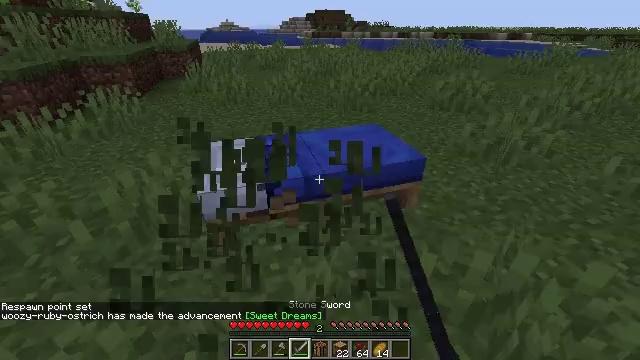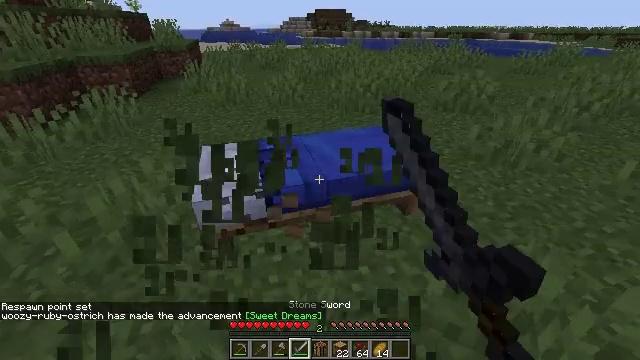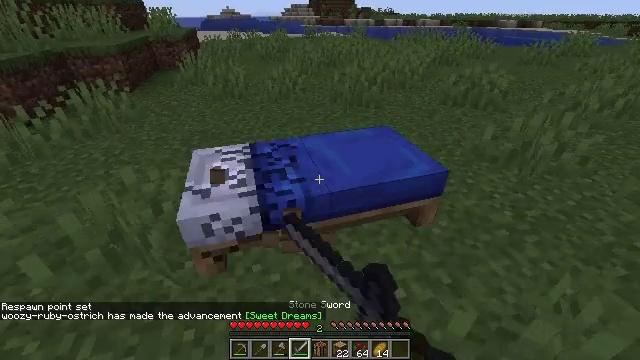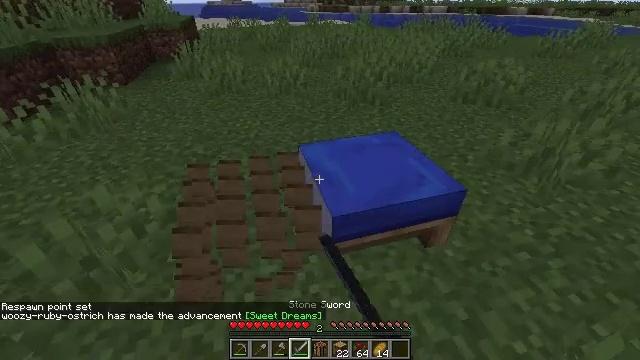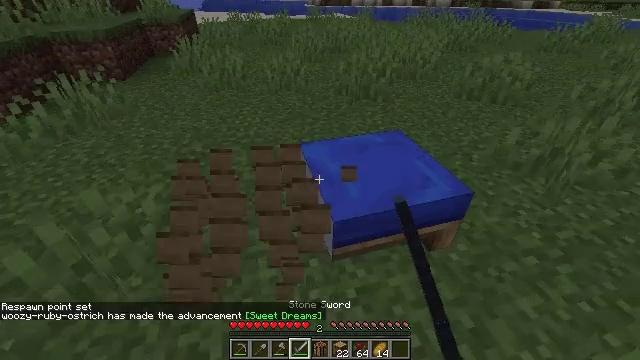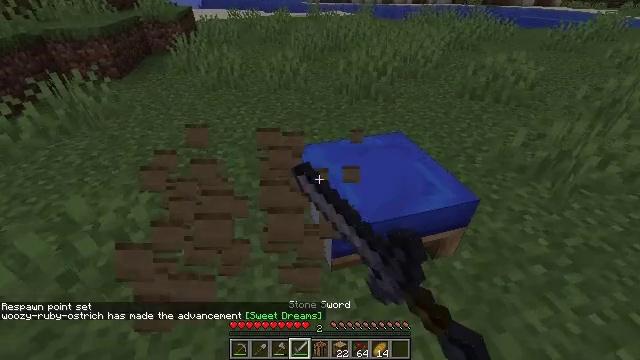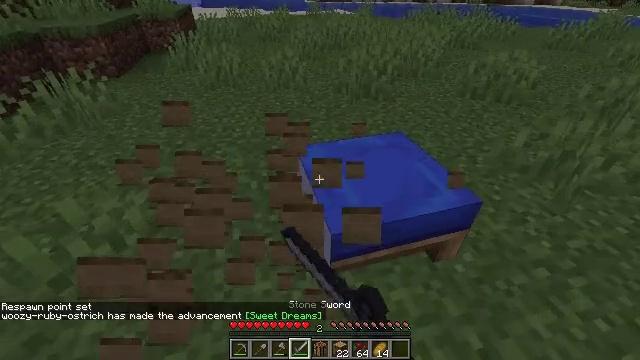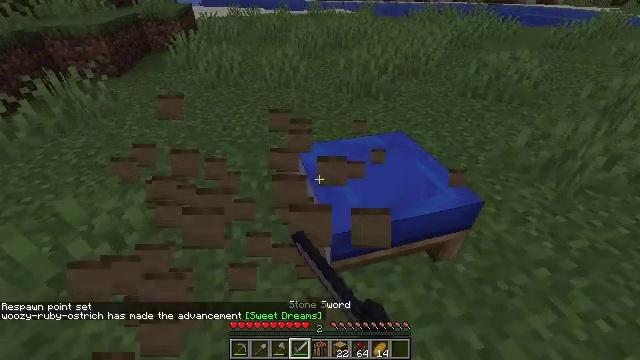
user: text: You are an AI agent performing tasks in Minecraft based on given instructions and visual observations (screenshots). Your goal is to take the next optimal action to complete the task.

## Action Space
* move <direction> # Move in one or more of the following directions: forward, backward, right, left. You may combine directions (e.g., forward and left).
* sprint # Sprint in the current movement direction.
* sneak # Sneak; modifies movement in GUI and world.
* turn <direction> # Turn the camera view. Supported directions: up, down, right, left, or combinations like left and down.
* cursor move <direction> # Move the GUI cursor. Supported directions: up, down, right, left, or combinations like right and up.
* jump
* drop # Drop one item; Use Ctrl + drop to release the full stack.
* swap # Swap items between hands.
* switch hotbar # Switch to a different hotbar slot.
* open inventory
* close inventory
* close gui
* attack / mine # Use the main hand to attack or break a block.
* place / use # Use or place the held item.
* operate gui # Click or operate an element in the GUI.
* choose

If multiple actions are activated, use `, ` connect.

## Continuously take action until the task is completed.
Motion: motion action
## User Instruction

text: Break the blue bed to move it.
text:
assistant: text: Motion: move forward, attack / mine
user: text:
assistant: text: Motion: move forward, turn down, attack / mine
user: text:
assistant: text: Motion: move forward, turn down, attack / mine
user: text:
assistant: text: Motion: turn down, attack / mine
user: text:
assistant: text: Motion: attack / mine
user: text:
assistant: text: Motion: attack / mine
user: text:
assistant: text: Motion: attack / mine
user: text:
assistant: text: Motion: attack / mine